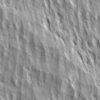
Label: not_dusty